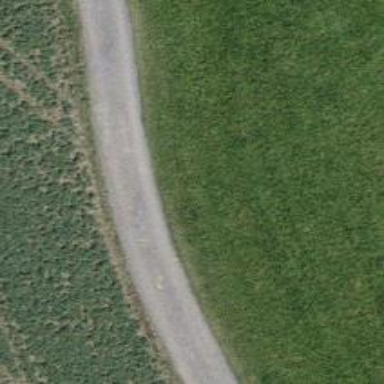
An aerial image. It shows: Track with pebblestone surface.